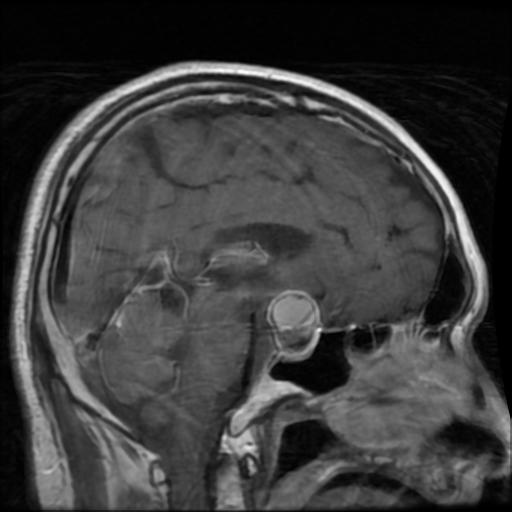
Label: pituitary